Question: I need users to be able to input hours into a table, potentially with fractional numbers, as follows:

I've declared the following classes to hold the model data:
'''
public class WeeklyTimes
{
public decimal Week1 { get; set; }
public decimal Week2 { get; set; }
public decimal Week3 { get; set; }
public decimal Week4 { get; set; }
public decimal Week5 { get; set; }
}
public class MonthlyReport
{
public WeeklyTimes TimeSpentTutoring { get; set; }
public WeeklyTimes TimeSpentOnPreparation { get; set; }
public WeeklyTimes TimeSpentOnHomework { get; set; }
}
'''
And binding to the following view:
'''
<table class="timesheet">
<tr class="timesheet-row">
<th class="center-align" />
<th class="center-align">Week 1</th>
<th class="center-align">Week 2</th>
<th class="center-align">Week 3</th>
<th class="center-align">Week 4</th>
<th class="center-align">Week 5</th>
</tr>
<tr class="timesheet-row">
<th class="left-align">Tutoring Time</th>
<td>@Html.TextBoxFor(x => x.TimeSpentTutoring.Week1, new { @class = "input-time" })</td>
<td>@Html.TextBoxFor(x => x.TimeSpentTutoring.Week2, new { @class = "input-time" })</td>
<td>@Html.TextBoxFor(x => x.TimeSpentTutoring.Week3, new { @class = "input-time" })</td>
<td>@Html.TextBoxFor(x => x.TimeSpentTutoring.Week4, new { @class = "input-time" })</td>
<td>@Html.TextBoxFor(x => x.TimeSpentTutoring.Week5, new { @class = "input-time" })</td>
</tr>
<tr class="timesheet-row">
<th class="left-align">Learner Homework</th>
<td>@Html.TextBoxFor(x => x.TimeSpentOnHomework.Week1, new { @class = "input-time" })</td>
<td>@Html.TextBoxFor(x => x.TimeSpentOnHomework.Week2, new { @class = "input-time" })</td>
<td>@Html.TextBoxFor(x => x.TimeSpentOnHomework.Week3, new { @class = "input-time" })</td>
<td>@Html.TextBoxFor(x => x.TimeSpentOnHomework.Week4, new { @class = "input-time" })</td>
<td>@Html.TextBoxFor(x => x.TimeSpentOnHomework.Week5, new { @class = "input-time" })</td>
</tr>
<tr class="timesheet-row">
<th class="left-align">Tutor Prep & Commute</th>
<td>@Html.TextBoxFor(x => x.TimeSpentOnPreparation.Week1, new { @class = "input-time" })</td>
<td>@Html.TextBoxFor(x => x.TimeSpentOnPreparation.Week2, new { @class = "input-time" })</td>
<td>@Html.TextBoxFor(x => x.TimeSpentOnPreparation.Week3, new { @class = "input-time" })</td>
<td>@Html.TextBoxFor(x => x.TimeSpentOnPreparation.Week4, new { @class = "input-time" })</td>
<td>@Html.TextBoxFor(x => x.TimeSpentOnPreparation.Week5, new { @class = "input-time" })</td>
</tr>
</table>
'''
Two parts to this question:
1. I'm new to MVC, and feel unsure about the amount of duplication in the HTML. Is there a better way to structure this HTML?
2. What would be the best way to ensure appropriate validation? Ideally the user would only be able to enter numbers, formatted as follows: "#.#". However, using the decimal data-type, I can't seem to make this happen. I'm also consider using a string data-type and regular expression validation, but that seems strange to me.
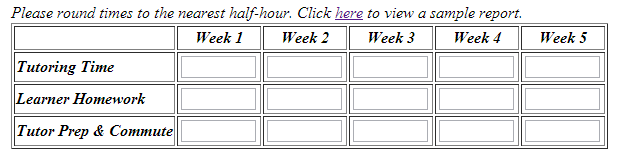
Answer: First: you can create a template for WeeklyTimes
place on the EditorTemplates/WeeklyTimes.cshtml
you may want to add the label to the WeeklyTimes class
'''
public class WeeklyTimes
{
public string Name { get; set; }
public decimal Week1 { get; set; }
public decimal Week2 { get; set; }
public decimal Week3 { get; set; }
public decimal Week4 { get; set; }
public decimal Week5 { get; set; }
}
'''
'''
@model WeeklyTimes
<tr class="timesheet-row">
<th class="left-align">@Model.Name</th>
<td>@Html.TextBoxFor(x => x.Week1, new { @class = "input-time" })</td>
<td>@Html.TextBoxFor(x => x.Week2, new { @class = "input-time" })</td>
<td>@Html.TextBoxFor(x => x.Week3, new { @class = "input-time" })</td>
<td>@Html.TextBoxFor(x => x.Week4, new { @class = "input-time" })</td>
<td>@Html.TextBoxFor(x => x.Week5, new { @class = "input-time" })</td>
</tr>
'''
you may want another for MonthlyReport or just do it in the View as you wish
'''
@model MonthlyReport
<table class="timesheet">
<tr class="timesheet-row">
<th class="center-align" />
<th class="center-align">Week 1</th>
<th class="center-align">Week 2</th>
<th class="center-align">Week 3</th>
<th class="center-align">Week 4</th>
<th class="center-align">Week 5</th>
</tr>
@EditorFor(m=> m.TimeSpentTutoring)
@EditorFor(m=> m.TimeSpentOnPreparation)
@EditorFor(m=> m.TimeSpentOnHomework)
</table>
'''
---
Second: You can decorate your decimal like this for proper validation
'''
[DisplayFormat(DataFormatString = "{0:#.#}", ApplyFormatInEditMode = true)]
'''
for client side validation you can do:
'''
$('input').on('change', function() {
// this will add invalid class to the invalid inputs and you can make your css mark them with a red border or something. If you use 'input change' it will validate on every keystroke
$('#myForm').validate();
});
'''
and you can use a placeholder to improve usability :
'''
@Html.TextBoxFor(x => x.Week1, new { @class = "input-time", placeholder="0.2" });
'''
if you want to go for a better client side approach for browsers that support html5 input types you can do
'''
@Html.TextBoxFor(x => x.Week1, new { @class = "input-time", placeholder="0.2", type="number" });
'''
If this does not solve all your request, you must implement a custom validator.
Check out this blog post for full details on how to accomplish that. <URL>